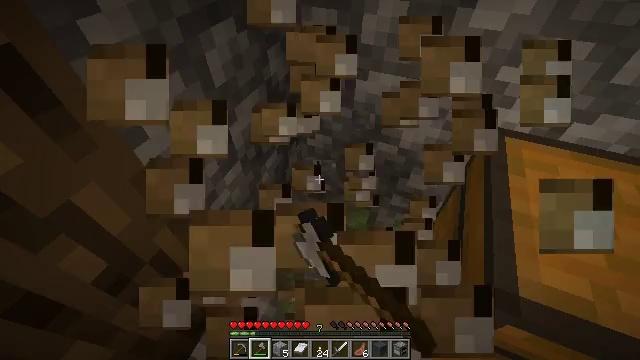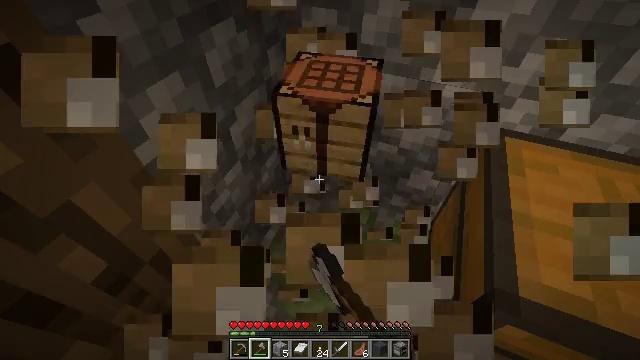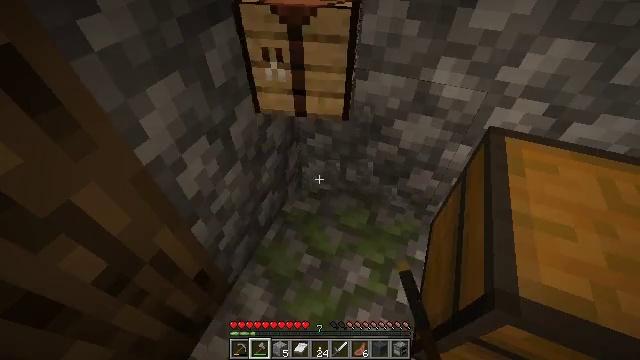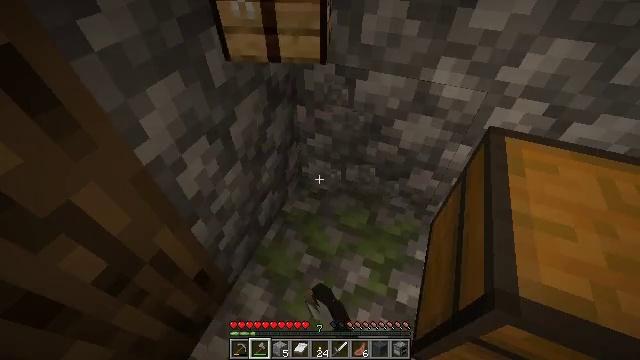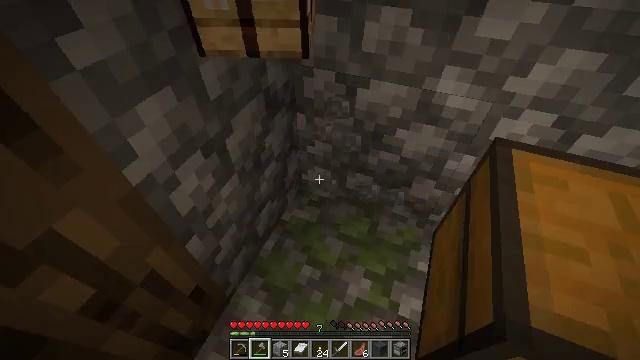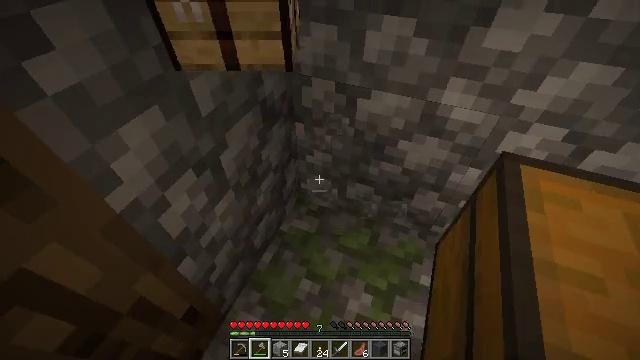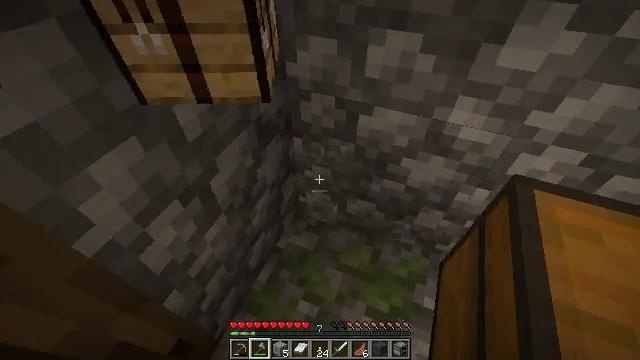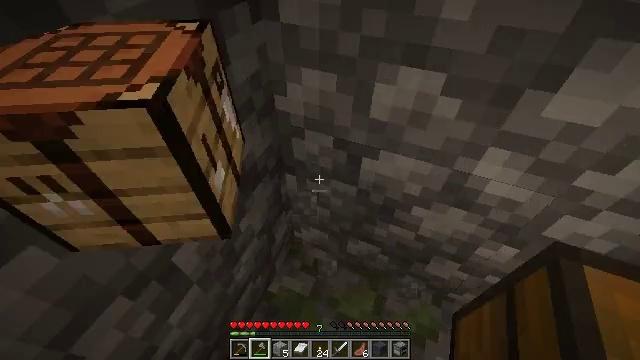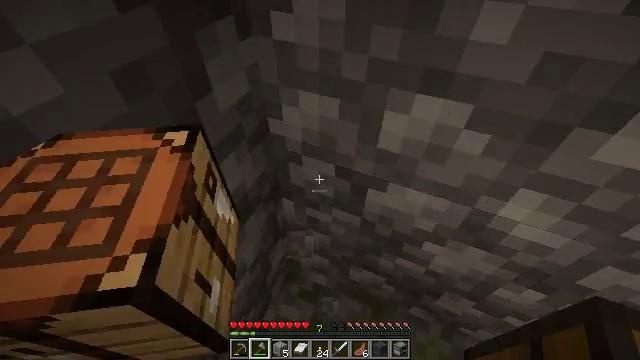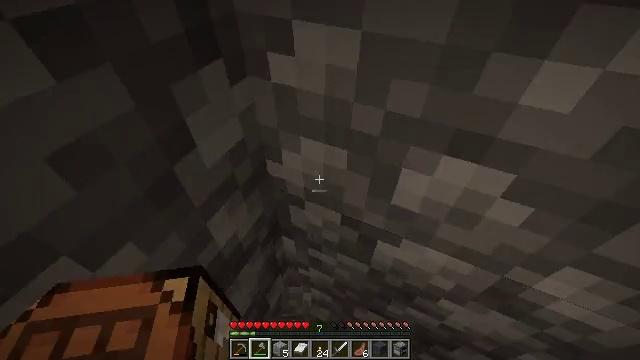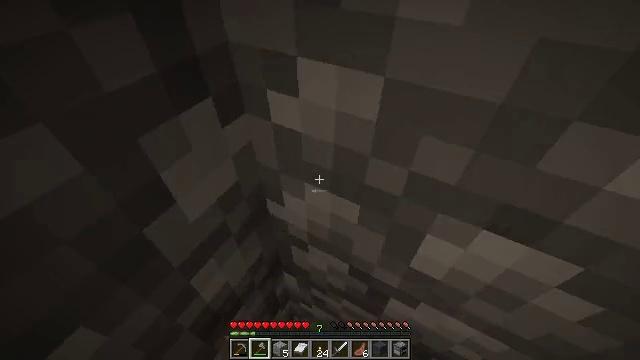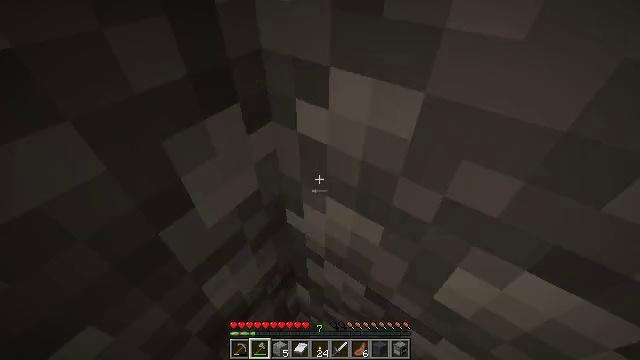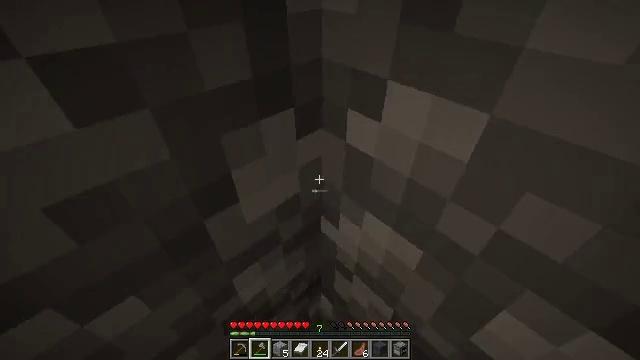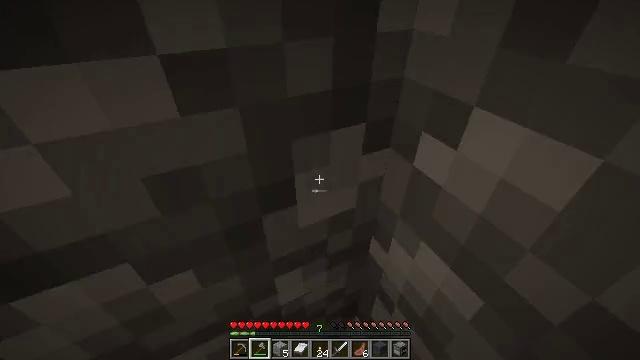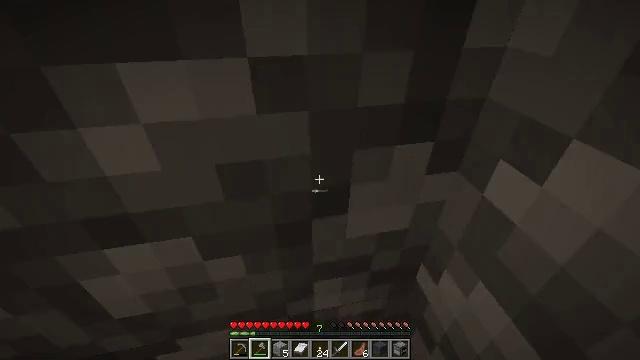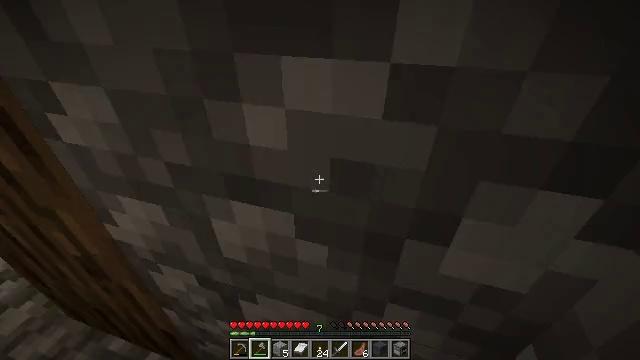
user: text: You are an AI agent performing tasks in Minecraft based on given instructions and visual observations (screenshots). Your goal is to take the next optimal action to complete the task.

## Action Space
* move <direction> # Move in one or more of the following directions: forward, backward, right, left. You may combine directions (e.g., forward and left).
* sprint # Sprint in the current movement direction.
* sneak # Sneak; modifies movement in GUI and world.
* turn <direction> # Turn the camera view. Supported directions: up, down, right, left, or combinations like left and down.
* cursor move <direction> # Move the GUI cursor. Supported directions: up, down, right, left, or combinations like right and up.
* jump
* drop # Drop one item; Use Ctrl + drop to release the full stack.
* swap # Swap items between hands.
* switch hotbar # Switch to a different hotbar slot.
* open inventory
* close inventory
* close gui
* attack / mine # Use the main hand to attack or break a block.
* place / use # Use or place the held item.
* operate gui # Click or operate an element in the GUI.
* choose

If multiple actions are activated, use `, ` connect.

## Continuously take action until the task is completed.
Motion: motion action
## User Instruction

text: Collect clay by holding down the left mouse button.
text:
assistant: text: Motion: attack / mine
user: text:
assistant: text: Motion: attack / mine
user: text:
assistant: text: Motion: attack / mine
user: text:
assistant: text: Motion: move forward, attack / mine
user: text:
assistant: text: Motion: move forward
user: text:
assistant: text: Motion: move forward
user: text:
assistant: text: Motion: move forward
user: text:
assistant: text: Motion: move forward
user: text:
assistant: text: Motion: move forward, turn left
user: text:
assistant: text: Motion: turn left and up
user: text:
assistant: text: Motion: turn left and up
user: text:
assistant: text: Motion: turn left and up
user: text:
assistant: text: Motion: turn left and up
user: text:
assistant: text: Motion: turn left and up
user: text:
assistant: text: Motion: turn left and up
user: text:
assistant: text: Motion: turn left and up
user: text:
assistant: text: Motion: turn left
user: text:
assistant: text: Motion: move forward, turn left
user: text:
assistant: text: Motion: move forward, turn left
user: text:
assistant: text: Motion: move forward, turn left
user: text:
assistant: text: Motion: move forward
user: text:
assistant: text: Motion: move forward
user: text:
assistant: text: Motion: move forward
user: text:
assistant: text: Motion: move forward, turn up
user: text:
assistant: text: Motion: move forward, turn right and up
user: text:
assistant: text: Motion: move forward
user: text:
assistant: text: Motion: move forward, turn right and up
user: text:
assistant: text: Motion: move forward, turn right and up
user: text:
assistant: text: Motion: move forward, turn right and up
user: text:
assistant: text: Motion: move forward, turn right and up